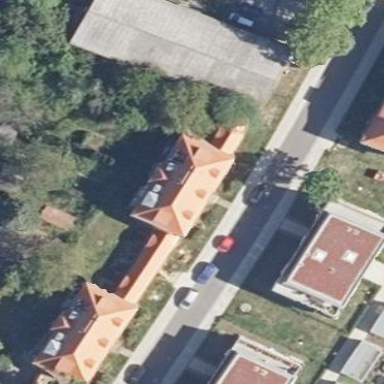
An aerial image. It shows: Hipped red residential building.